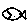
Label: fish